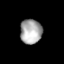
Tissue: lung
Cell type: Epithelial cells
Senescence score: 0.1658
Nuclear area (px): 523
Mean DAPI intensity: 169.38